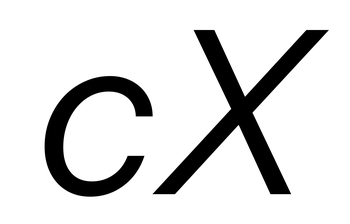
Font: InstrumentSans-Italic_Italic